Breast ultrasound image
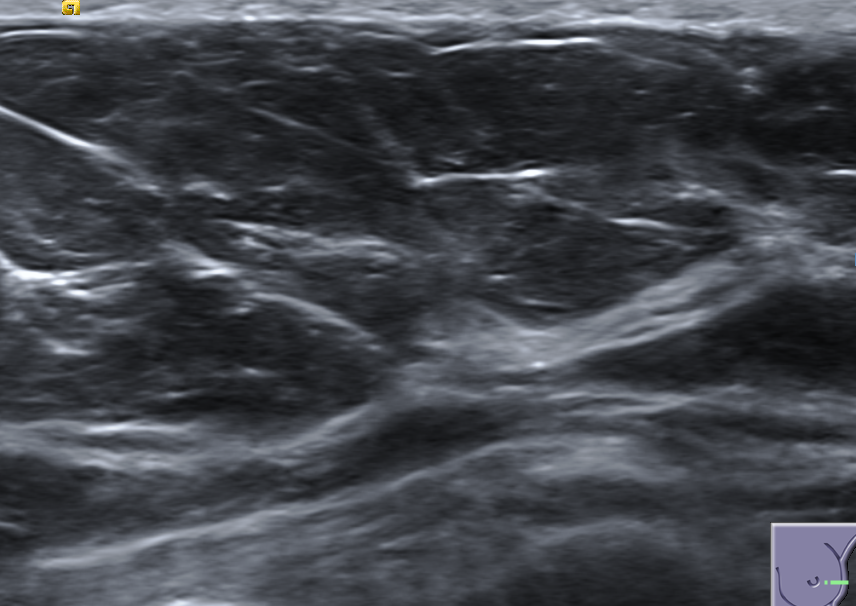
Diagnosis: normal